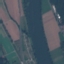
Label: River